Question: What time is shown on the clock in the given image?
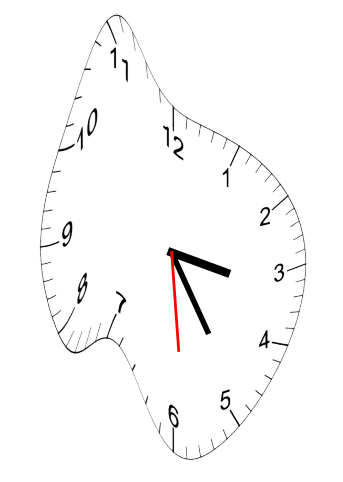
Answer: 03:24:29